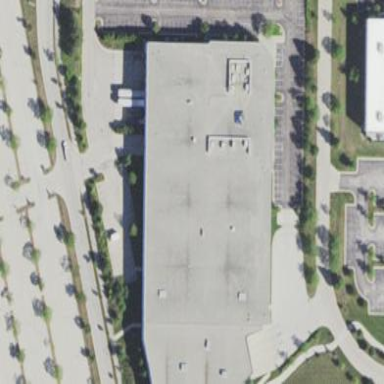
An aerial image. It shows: Warehouse building.